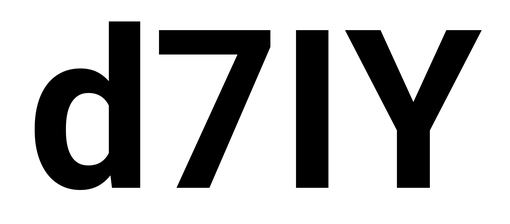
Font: Roboto_Bold